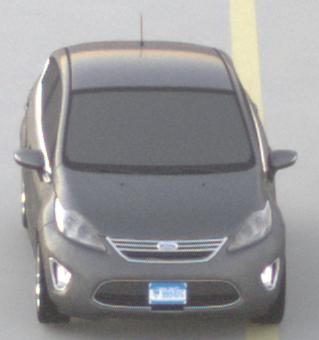
Make: Ford
Model: Fiesta
Detailed model: ’09 Sedan (seventh series)
Model produced from: 2010
Model produced until: 2017
Doors: 4
Color: gray
Road condition: dry road
Daytime: sunrise or sunset
Contrast: low contrast